Question: I want to format my date column in SQL Server like this from given date format .

Is there any way to do this...?
SQL Server version is 2008
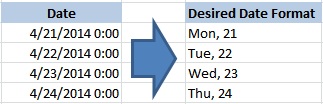
Answer: Try like this
'''
SELECT LEFT(DATENAME(dw, GETDATE()), 3) + ' , ' + CAST(Day(GetDate()) AS Varchar(10))
'''
<URL>
Query would be like this
'''
SELECT mydate,LEFT(DATENAME(dw, mydate), 3) + ' , ' + CAST(Day(mydate) AS Varchar(10)) As Date
From tbl
'''
<URL>
'''
MYDATE DATE
2014-04-21 Mon ,21
2014-04-22 Tue ,22
2014-04-23 Wed ,23
2014-04-24 Thu ,24
'''